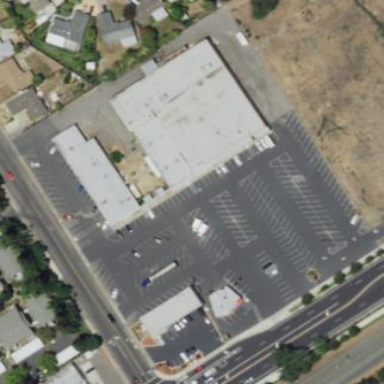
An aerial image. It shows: Retail area.